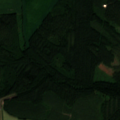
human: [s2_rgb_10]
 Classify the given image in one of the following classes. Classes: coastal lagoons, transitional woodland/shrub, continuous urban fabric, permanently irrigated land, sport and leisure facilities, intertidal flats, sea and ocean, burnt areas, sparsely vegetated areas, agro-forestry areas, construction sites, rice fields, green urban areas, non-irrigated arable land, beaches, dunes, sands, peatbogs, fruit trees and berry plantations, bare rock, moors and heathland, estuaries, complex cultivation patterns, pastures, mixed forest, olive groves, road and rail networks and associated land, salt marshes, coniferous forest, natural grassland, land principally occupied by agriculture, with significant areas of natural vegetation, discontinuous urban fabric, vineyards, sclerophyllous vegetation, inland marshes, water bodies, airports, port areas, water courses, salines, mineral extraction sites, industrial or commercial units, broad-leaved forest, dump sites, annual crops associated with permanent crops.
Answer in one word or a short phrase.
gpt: non-irrigated arable land, coniferous forest, mixed forest, transitional woodland/shrub